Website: bh-photo
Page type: gifting
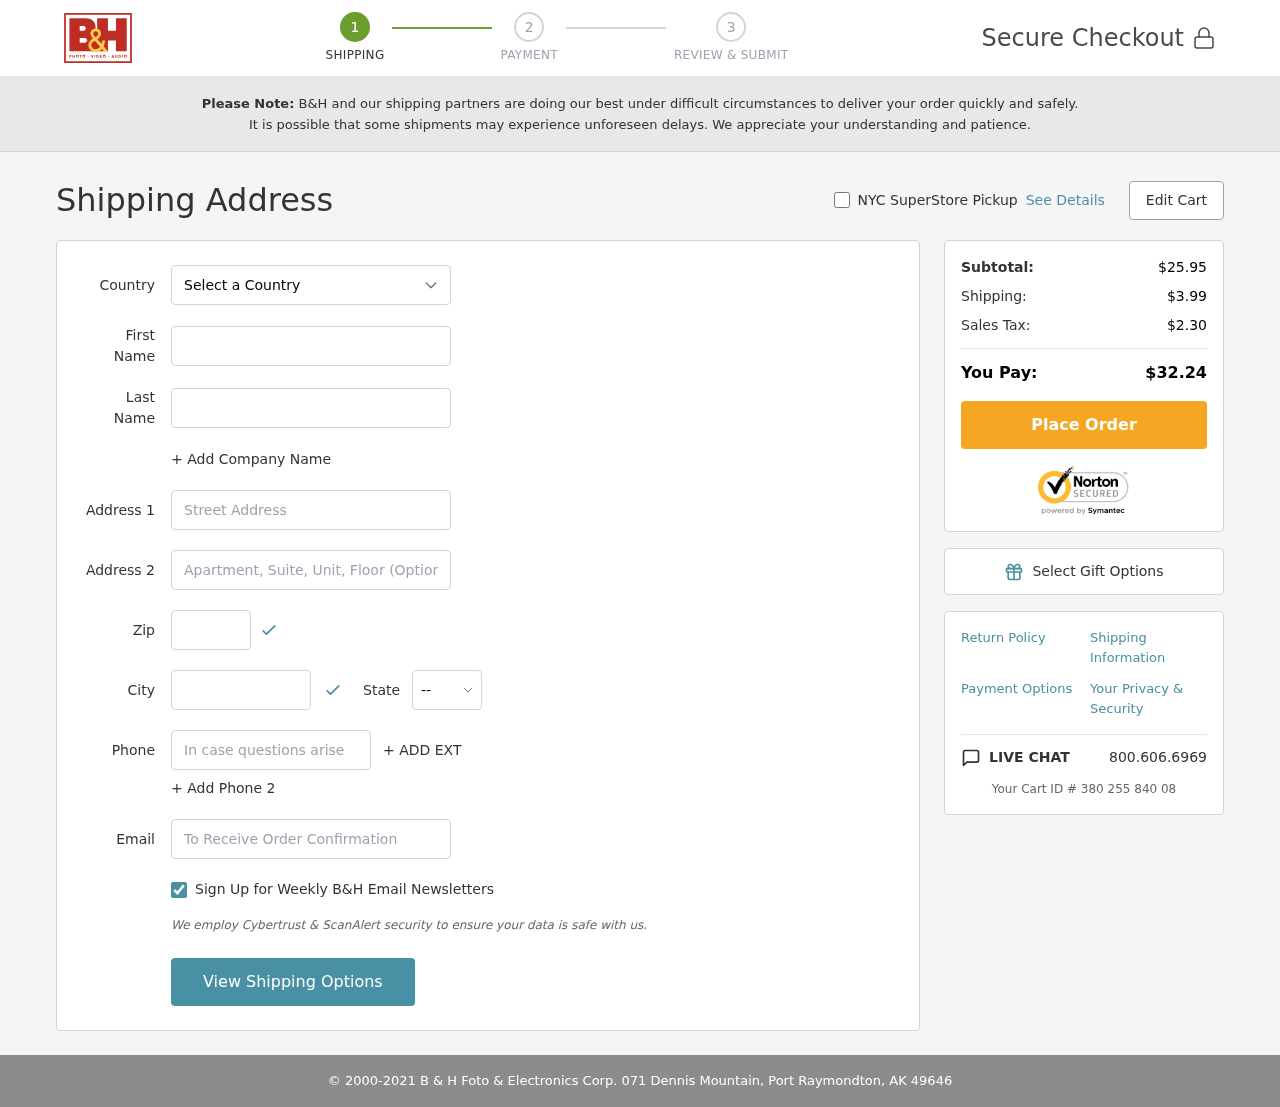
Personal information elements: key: PII_CITY
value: Port Raymondton
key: PII_COUNTRY
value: United States
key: PII_EMAIL
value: mchambers@yahoo.com
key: PII_FIRSTNAME
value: Michael
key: PII_LASTNAME
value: Chambers
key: PII_PHONE
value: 5945455602
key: PII_POSTCODE
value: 49646
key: PII_STATE_ABBR
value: AK
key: PII_STREET
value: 071 Dennis Mountain
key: PII_STREET2
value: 19071 Derrick Burg Suite 240
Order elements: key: ORDER_SUBTOTAL
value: $25.95
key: ORDER_SHIPPING_COST
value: $3.99
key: ORDER_TAX
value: $2.30
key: ORDER_TOTAL
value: $32.24
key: ORDER_ID
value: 380 255 840 08